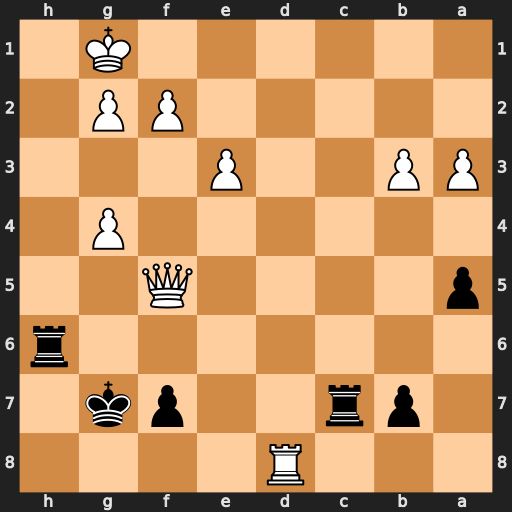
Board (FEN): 3R4/1pr2pk1/7r/p4Q2/6P1/PP2P3/5PP1/6K1
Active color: b
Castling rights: -
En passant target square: -
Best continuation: Rc1+ Rd1 Rxd1#